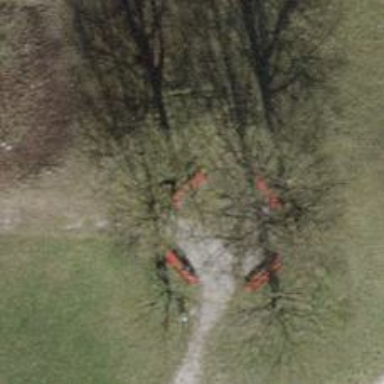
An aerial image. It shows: Red bench.